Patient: sex M, age 30
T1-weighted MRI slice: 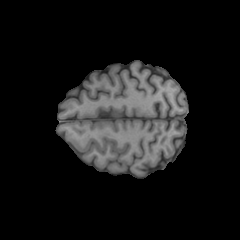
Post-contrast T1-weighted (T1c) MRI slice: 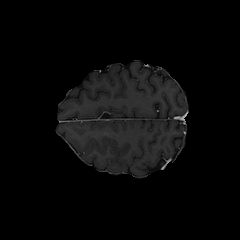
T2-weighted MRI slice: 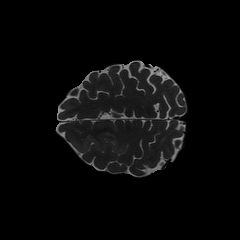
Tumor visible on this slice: yes
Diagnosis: Astrocytoma, IDH-mutant
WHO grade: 4